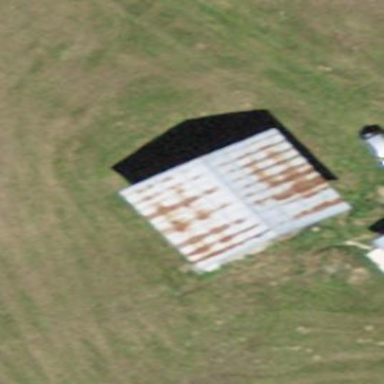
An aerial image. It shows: Shed.